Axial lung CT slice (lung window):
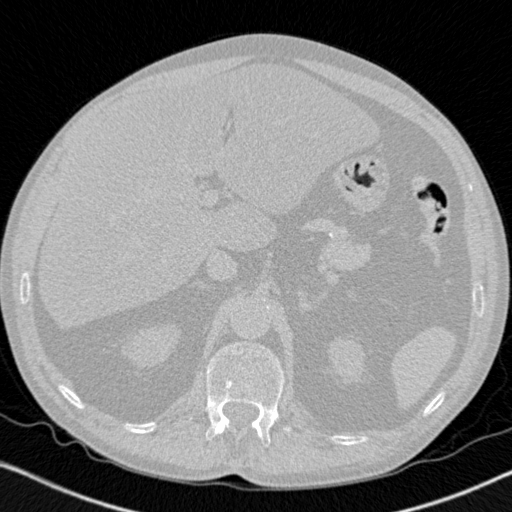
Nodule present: no